Question: How Can I make a custom Border like this:

i want use a Polygon at the top of border but i don't know how do it :(
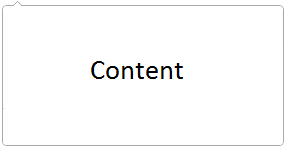
Answer: You need to create a custom 'Decorator'. See the following link for an example of how to do it: <URL>